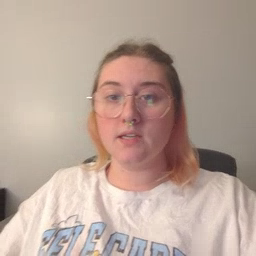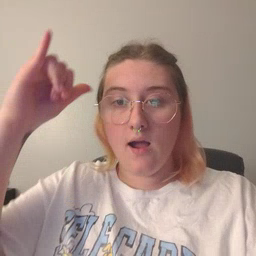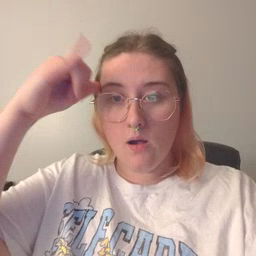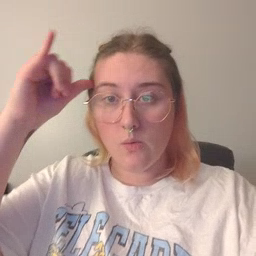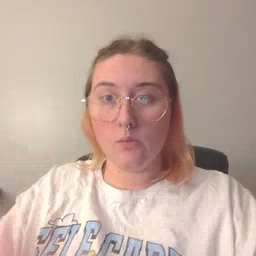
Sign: cow